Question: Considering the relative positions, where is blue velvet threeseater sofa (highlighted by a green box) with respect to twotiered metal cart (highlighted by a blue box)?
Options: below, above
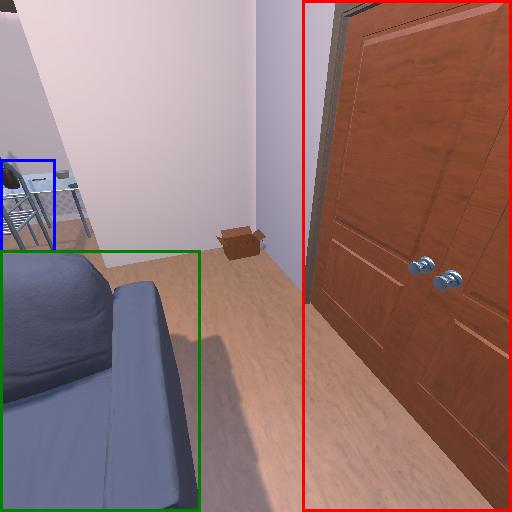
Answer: below